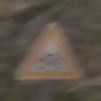
Verkehrszeichen: RadverkehrRechts
Umgebung: Outdoor, Nature
Tageszeit: MorningAfternoon
Wetter: Overcast
Licht: Natural
Jahreszeit: Autumn
Kontrast: LowContrast